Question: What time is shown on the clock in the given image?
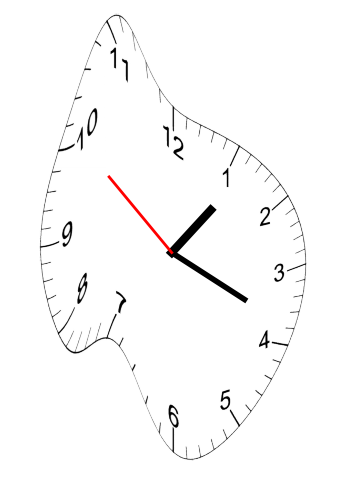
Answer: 01:18:51